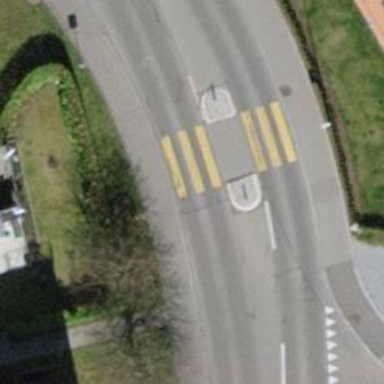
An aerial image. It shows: Marked road crossing with pedestrian island.